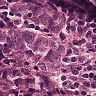
Metastatic tissue present: yes